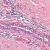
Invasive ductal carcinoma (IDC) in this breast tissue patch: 0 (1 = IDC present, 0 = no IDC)